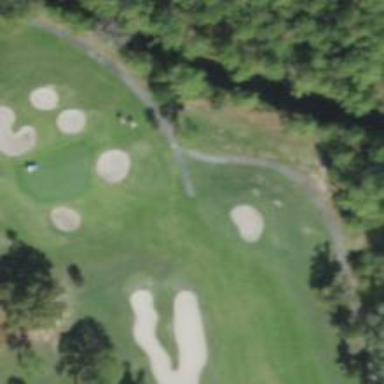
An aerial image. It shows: High-quality path for golf carts on grade 1 tracktype.